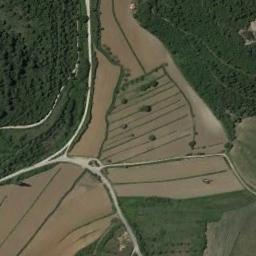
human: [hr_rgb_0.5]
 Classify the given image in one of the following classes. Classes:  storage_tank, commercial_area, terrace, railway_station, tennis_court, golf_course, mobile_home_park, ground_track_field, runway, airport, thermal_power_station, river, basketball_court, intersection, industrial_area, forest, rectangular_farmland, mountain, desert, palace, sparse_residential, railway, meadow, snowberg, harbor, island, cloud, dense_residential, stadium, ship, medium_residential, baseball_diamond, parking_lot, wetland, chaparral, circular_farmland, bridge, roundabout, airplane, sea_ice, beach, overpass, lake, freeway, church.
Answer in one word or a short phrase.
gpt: terrace